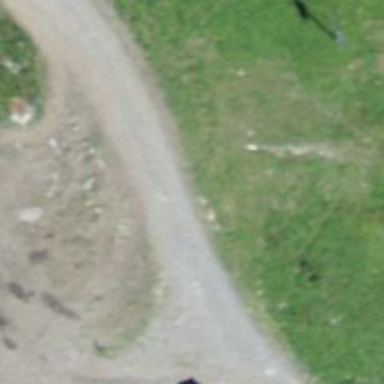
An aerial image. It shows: Intermediate downhill track with grade2 type surface.